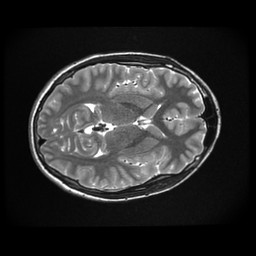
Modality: T2w
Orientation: axial
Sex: male
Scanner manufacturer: ge
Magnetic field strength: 3 T
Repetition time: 5 s
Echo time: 0.1012 s